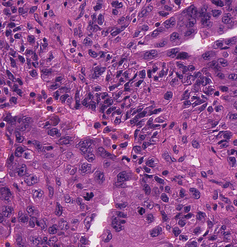
Tumor epithelial tissue: yes
Tumor-associated stroma tissue: no
Normal tissue: no